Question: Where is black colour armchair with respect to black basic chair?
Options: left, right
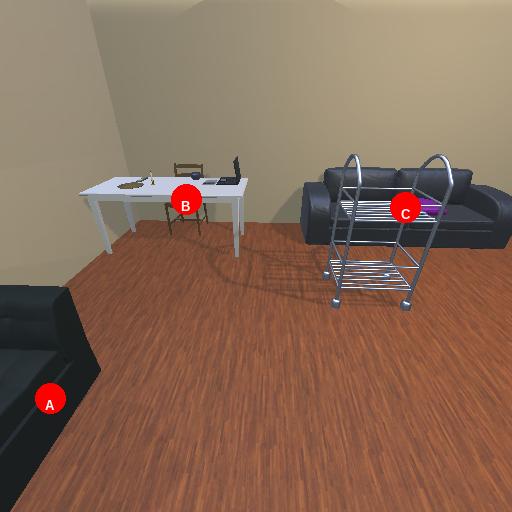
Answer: left